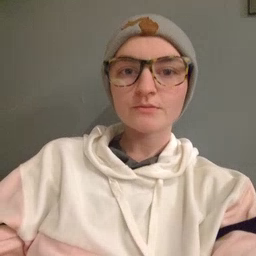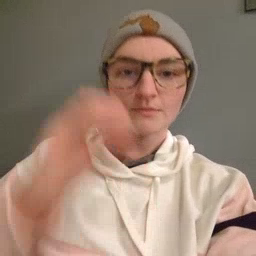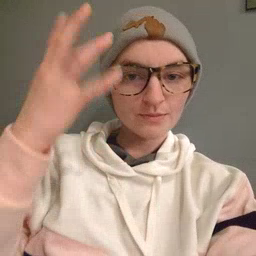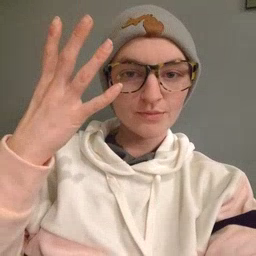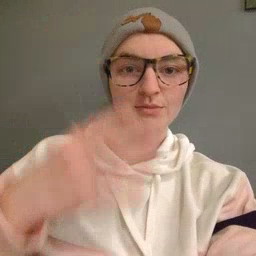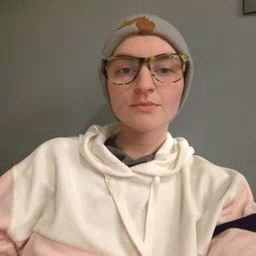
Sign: sun